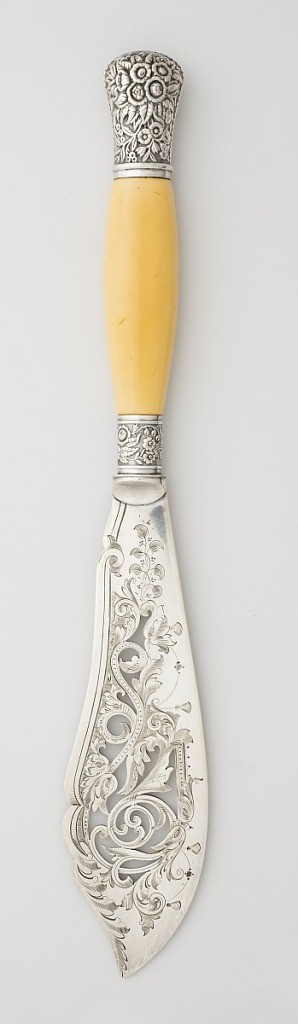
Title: knife
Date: ca. 1880
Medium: metal, silver plate, celluloid
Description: Large fish serving knife with wide saber-shaped blade and ivory handle. Blade of curving saber-shape with pointed tip, with rounded cutting edge scalloped top edge. Blade decorated with pierced spiral foliate pattern, surrounded by engraved scrolling foliate and floral pattern, interspersed with dotted band border. Reverse side lacks engraved decoration surrounding pierced spirals. On both sides, line border following shape of scalloped edge. Silver ferrule decorated with scrolling vine and floral pattern on stippled ground, connecting to ivory handle. Terminal of rounded fan-shape and decorated with dense floral pattern.